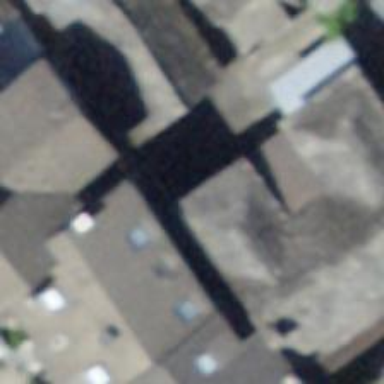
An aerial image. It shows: Alleyway designated as service road.